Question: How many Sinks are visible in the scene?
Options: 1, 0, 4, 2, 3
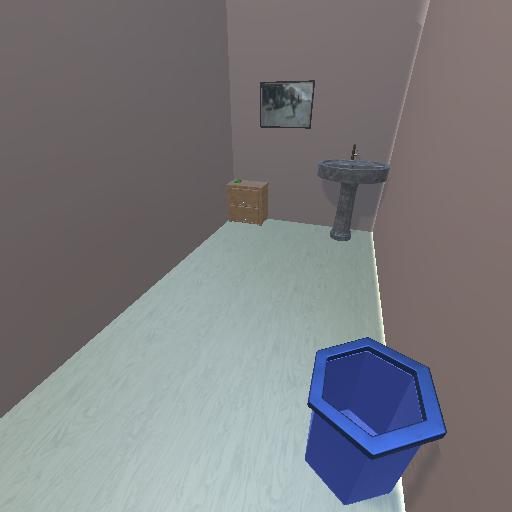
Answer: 1